Brain MRI, t2w sequence, axial 2D slice.
Patient: age 38, sex F, weight 95 kg, height 1.95 m
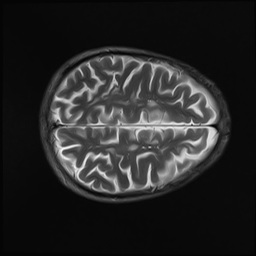